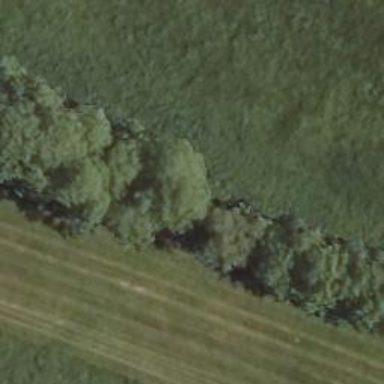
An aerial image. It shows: Row of trees in natural setting.